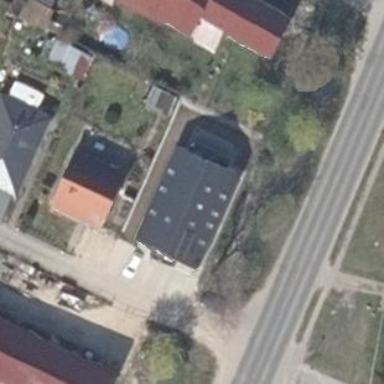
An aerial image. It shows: Building with gabled gray roof.